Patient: sex F, age 51
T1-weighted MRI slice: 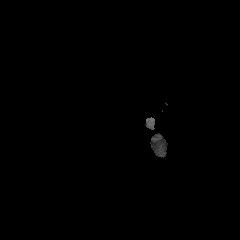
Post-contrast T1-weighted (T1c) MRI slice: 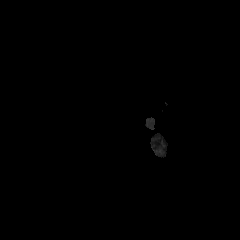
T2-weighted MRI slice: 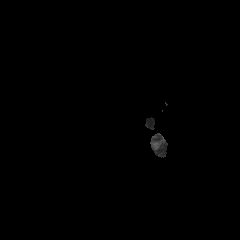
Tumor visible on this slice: no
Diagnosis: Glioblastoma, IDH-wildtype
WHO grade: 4